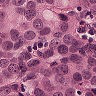
Metastatic tissue present: yes